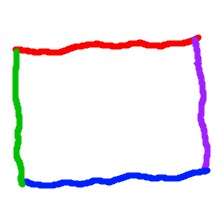
Shape: rectangle